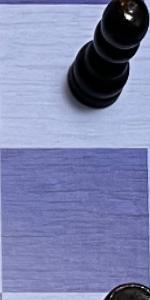
Label: Empty